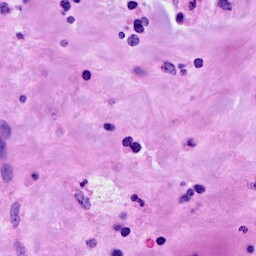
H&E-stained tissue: Breast